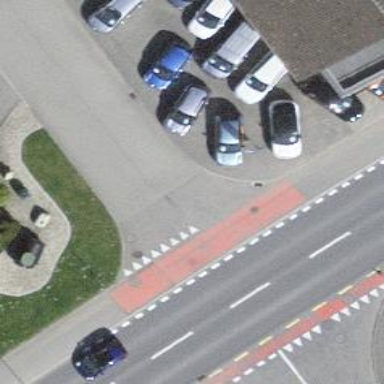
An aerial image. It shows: Uncontrolled road crossing with surface markings.